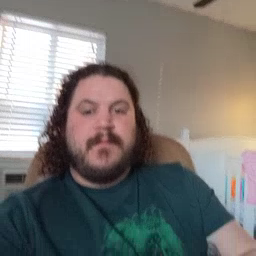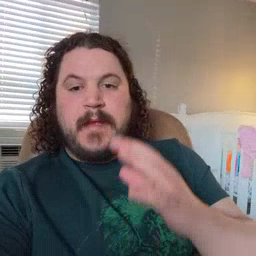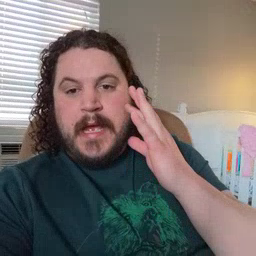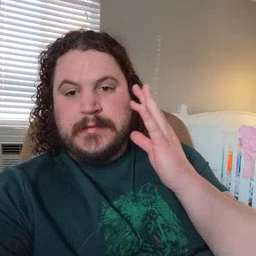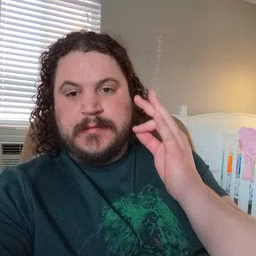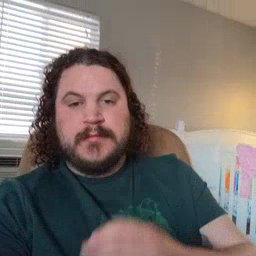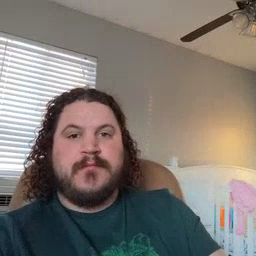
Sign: cat